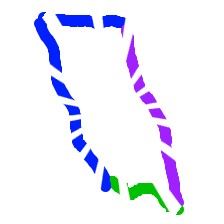
Shape: parallelogram